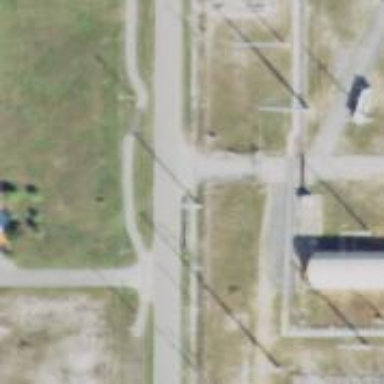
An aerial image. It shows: Power pole.